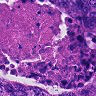
Metastatic tissue present: yes